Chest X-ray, PA view. Patient: 22 years old, sex M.
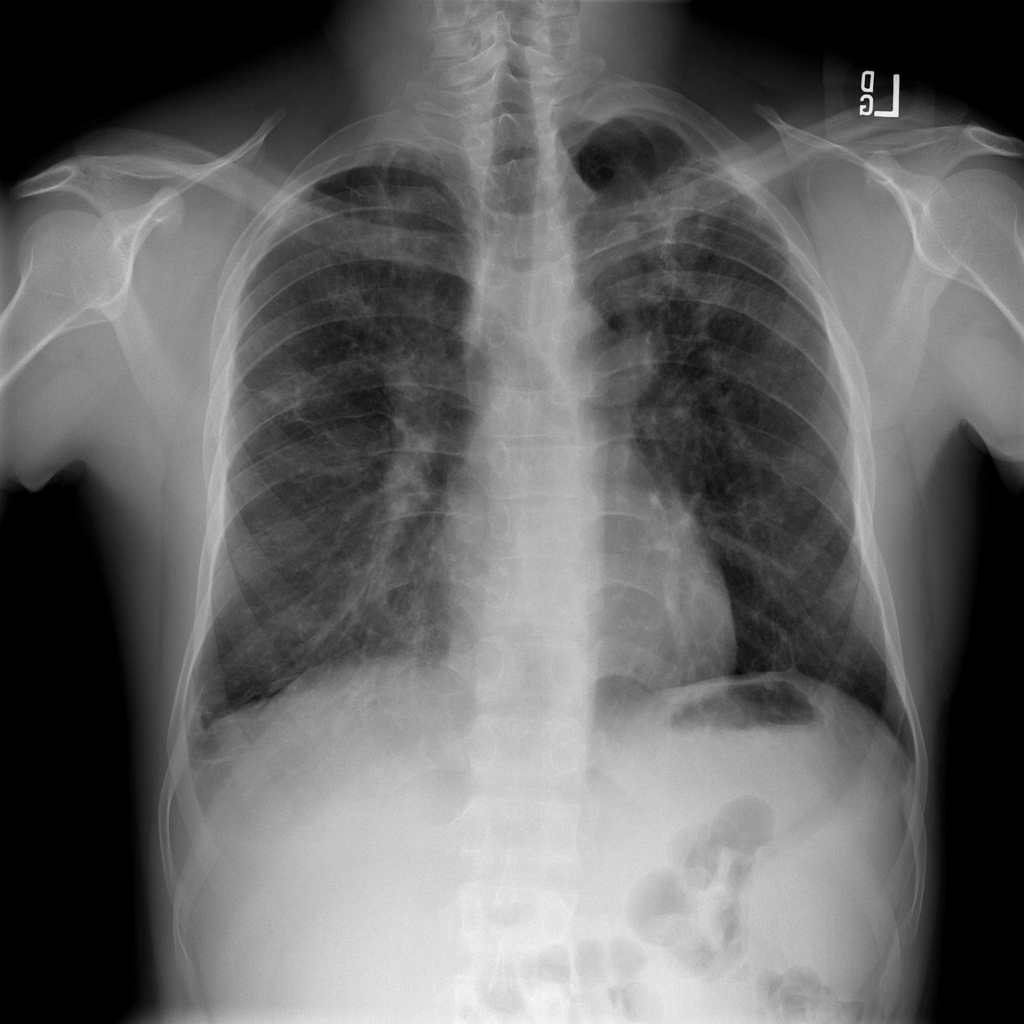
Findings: No Finding